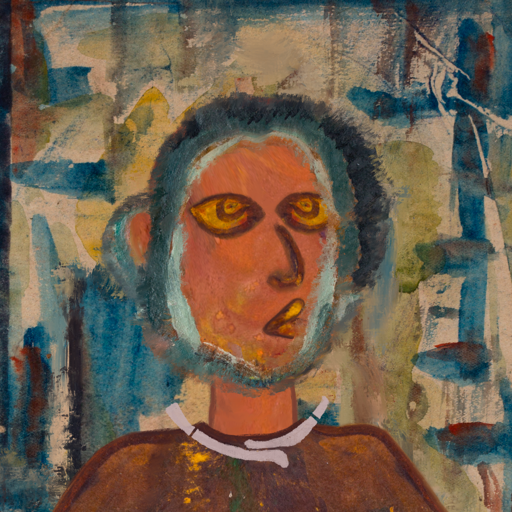
Background: Orphan, Head And Neck Side: Mother_And_Son_Son, Face Side: Comrade, Bust: Comrade, Hair Side: Boggyland, Head Accessory: Blank, Second Necklace: Blank, Necklace: Hypocrite_2, Baby: Blank